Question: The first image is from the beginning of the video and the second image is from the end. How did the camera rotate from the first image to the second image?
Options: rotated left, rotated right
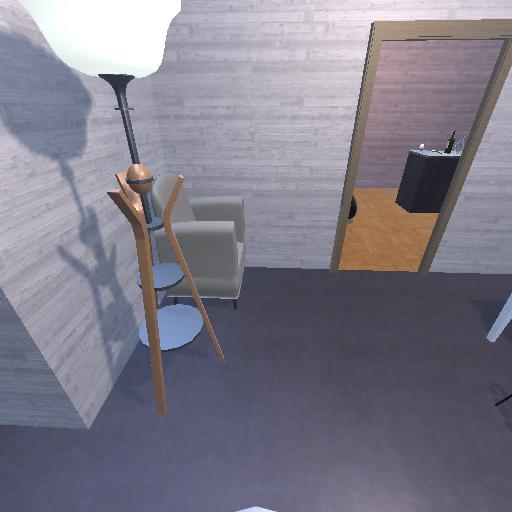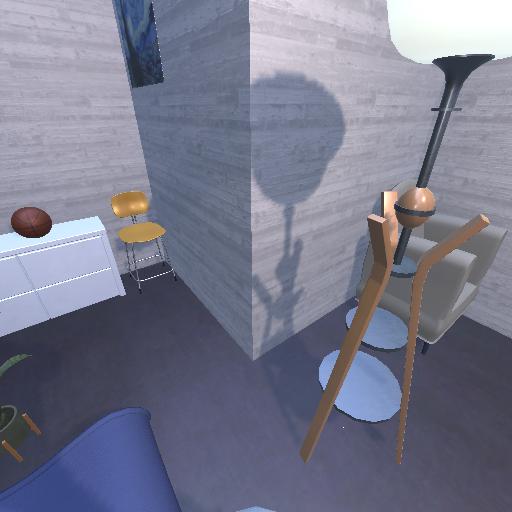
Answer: rotated left